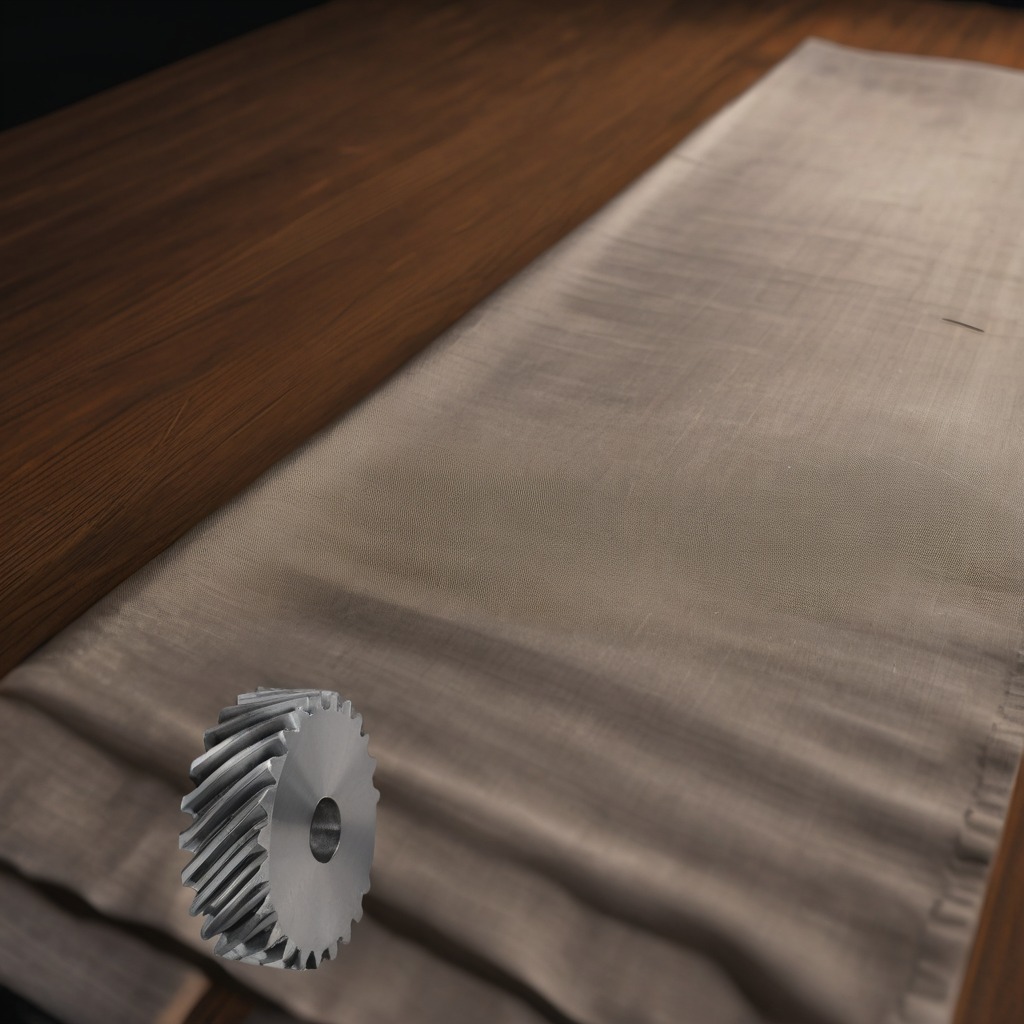
A steel gear with teeth is lying on the wooden table.